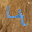
Label: 4